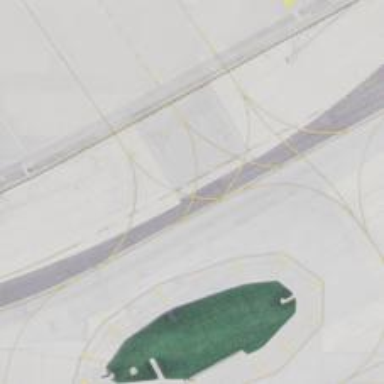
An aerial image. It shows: Image of taxiway at airport.